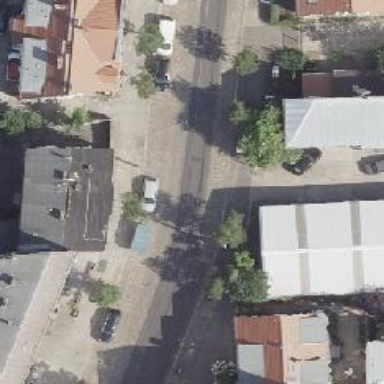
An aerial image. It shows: Residential road with sidewalks on both sides. There is parallel on-street parking available with surface of asphalt and sett.